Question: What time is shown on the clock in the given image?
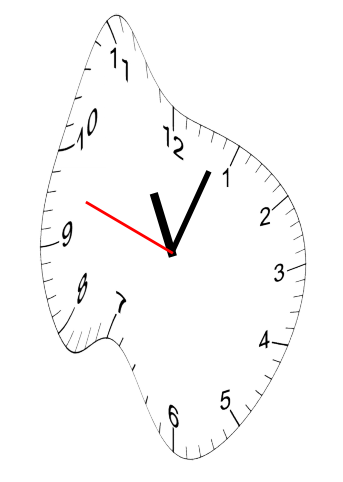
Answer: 11:03:48